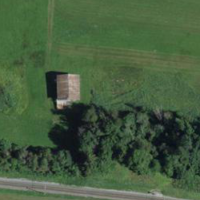
EUNIS habitat code: 23
Species observed at this site:
Epipactis palustris
Primula veris
Cardamine pratensis
Anguis fragilis